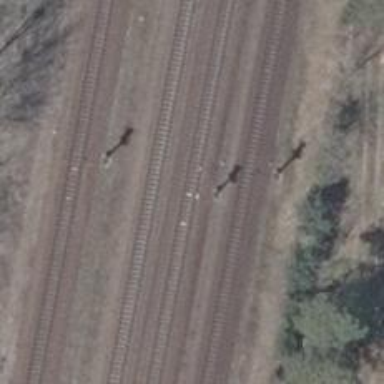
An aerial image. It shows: Railway signal.